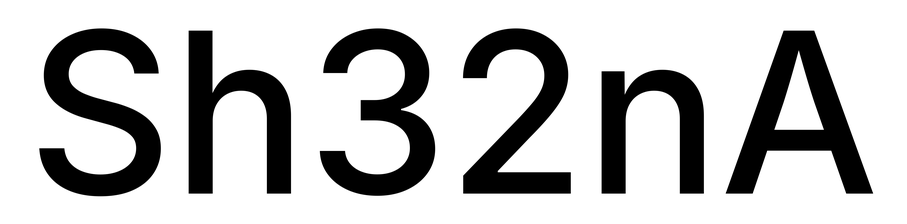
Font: Inter_Medium